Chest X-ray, PA view. Patient: 40 years old, sex M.
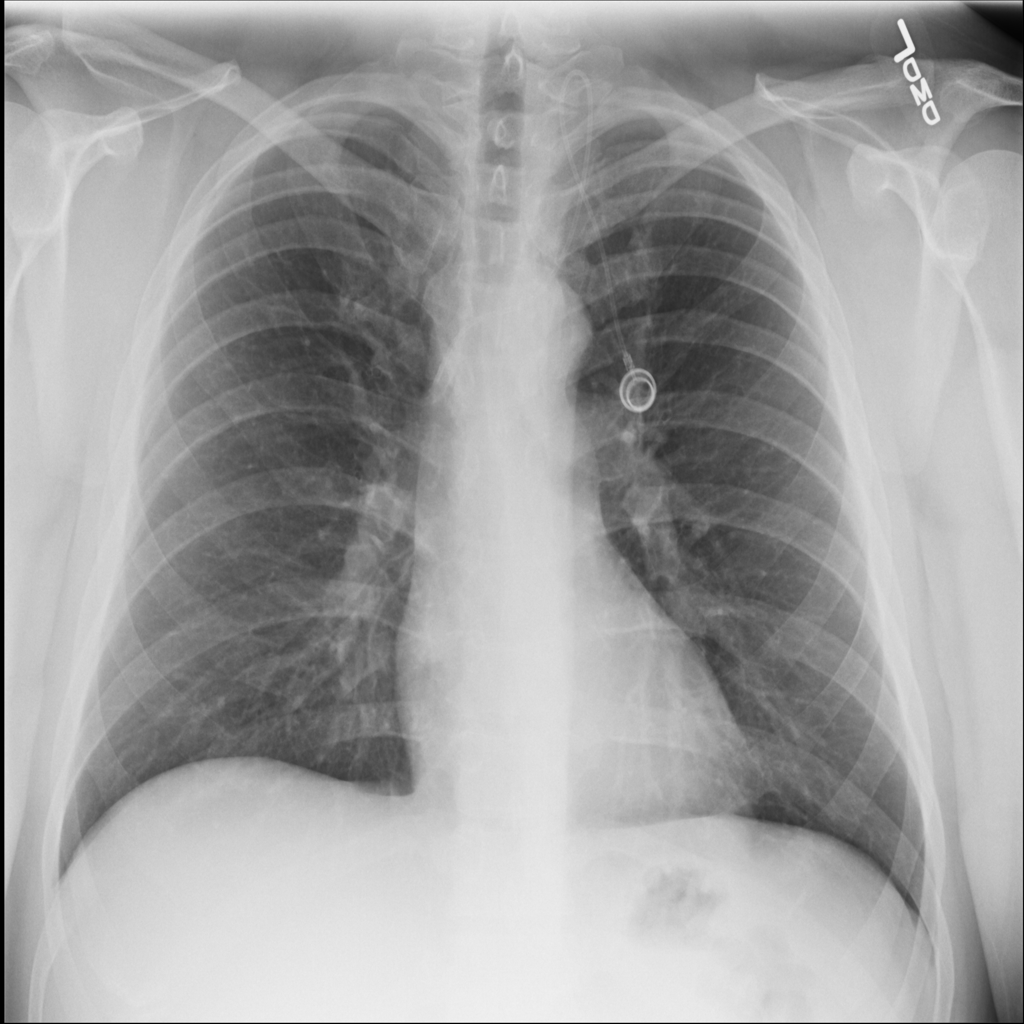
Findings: No Finding